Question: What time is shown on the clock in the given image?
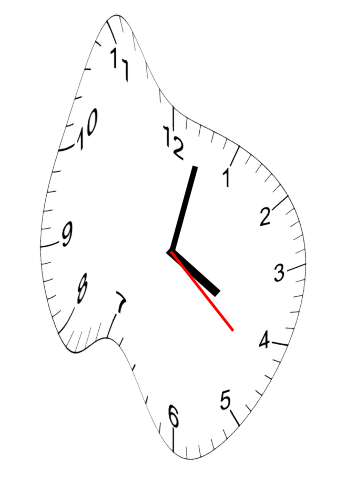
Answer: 04:02:22